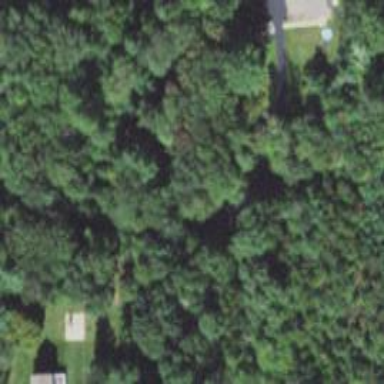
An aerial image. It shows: Residential driveway.